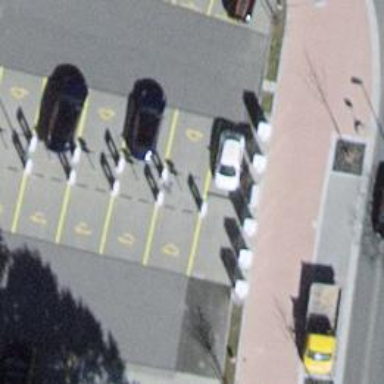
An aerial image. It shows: Charging station.